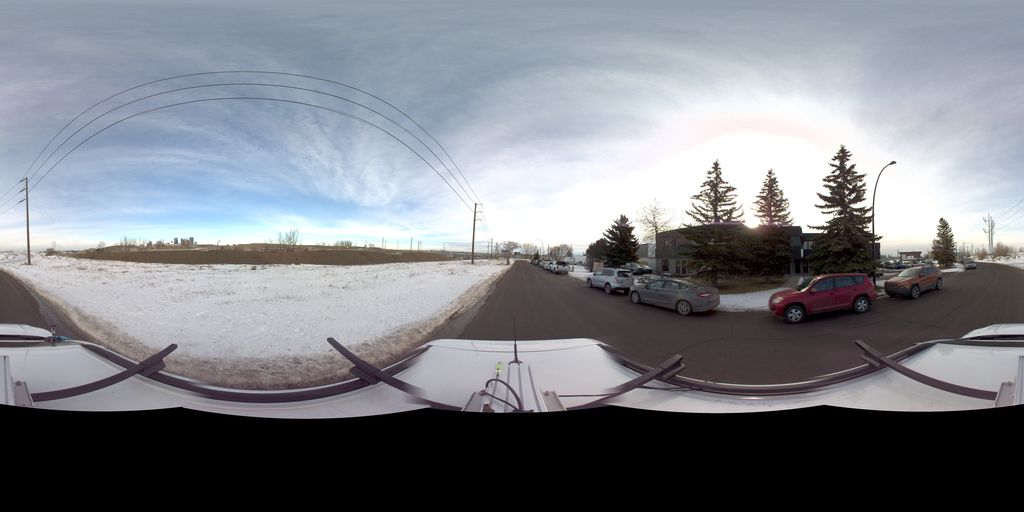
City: calgary